Question: I am working on a app where I have to make Map using 'MKMapView', but with circular shape?
Any idea about this, any clue would be helpful too.
See in the screen shoot, you will get an idea what I am asking about.
See the Map in circle.

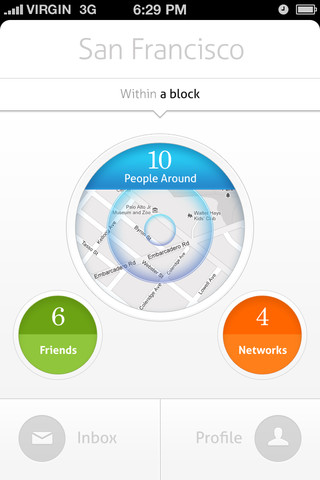
Answer: Here's a tricky way, but it may be you want to!
Add 'QuartzCore.framework'
'''
#import <QuartzCore/QuartzCore.h>
//make circled shape
[yourMapView.layer setMasksToBounds:YES];
[yourMapView.layer setCornerRadius:160.0]; //here you've to pass width of yourMapView / 2
'''
Excited to see more answers!! :)